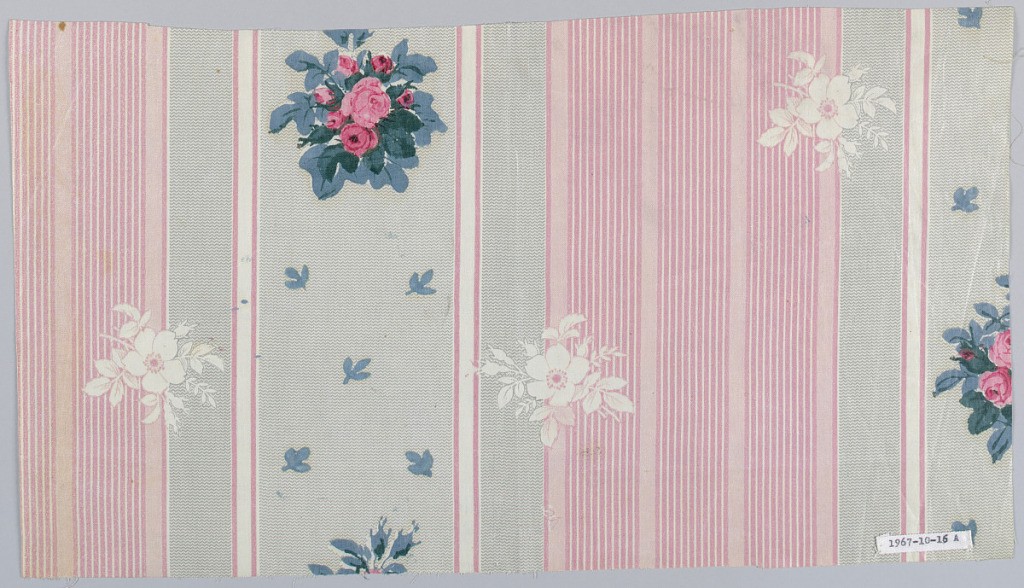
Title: Textile
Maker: Schwartz-Huguenin
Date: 1851–63
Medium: cotton Technique: printed by engraved roller on plain weave
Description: A) Molette ground in broad grey stripe and grouped pink stripes; over-printed with small rose clusters.
B) Same design as A with grouped  tan stripes.